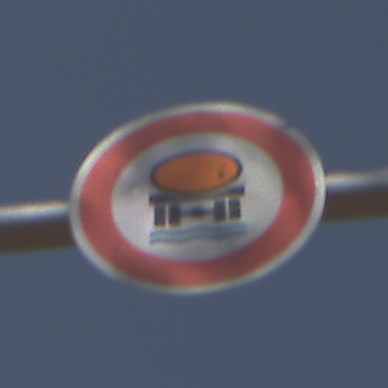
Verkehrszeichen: VerbotFahrzeugeWassergefaehrdenderLadung
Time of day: Midday
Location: Outdoor (Nature)
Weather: PartlyCloudy
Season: NotSpecified
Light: Natural